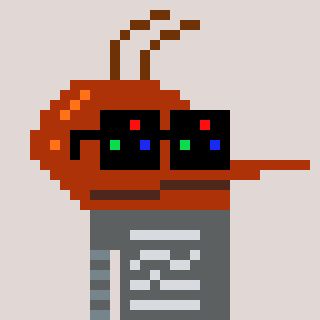
a pixel art character with square black sunglasses, a mosquito-shaped head and a yellow-colored body on a warm background